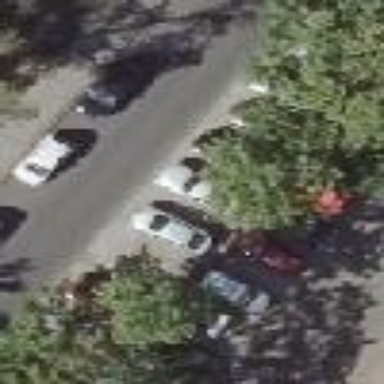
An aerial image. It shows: Street-side parking area.